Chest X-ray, AP view. Patient: 53 years old, sex F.
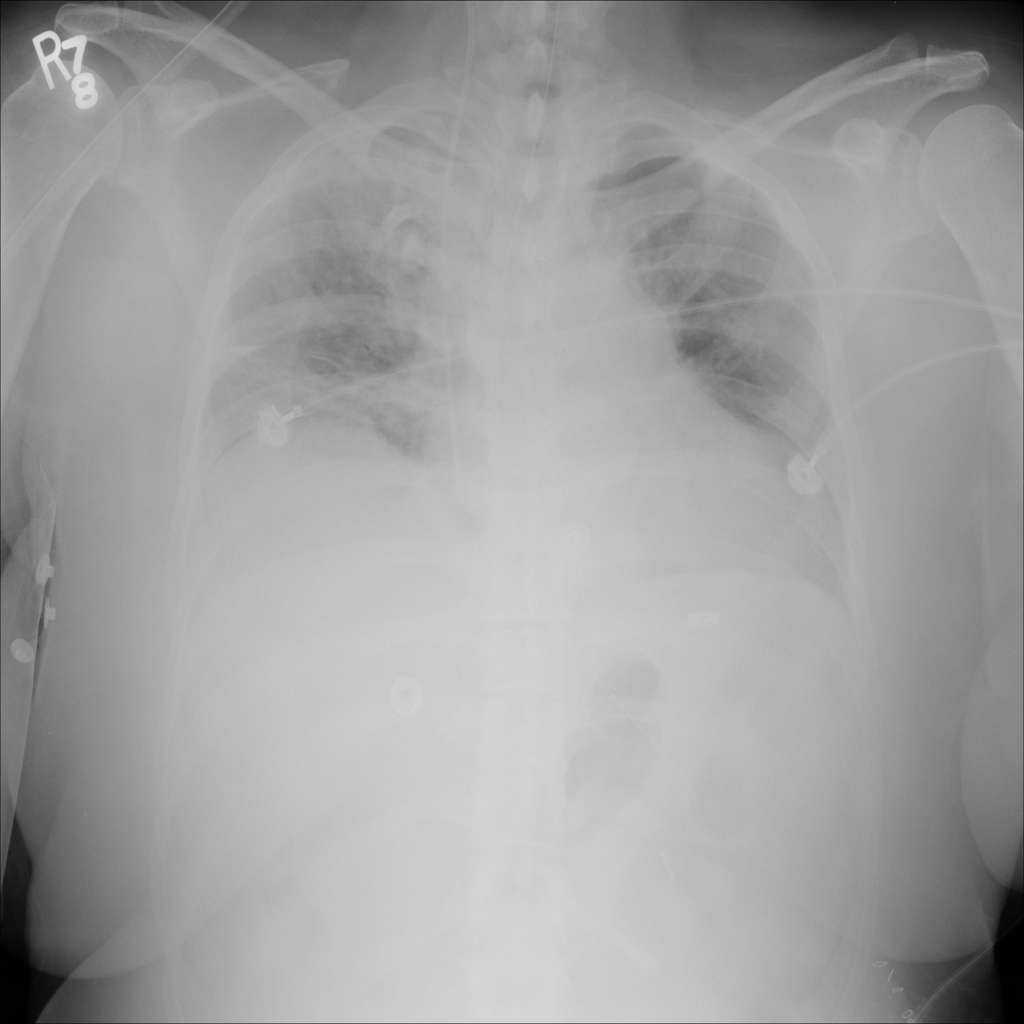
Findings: Atelectasis, Effusion, Infiltration